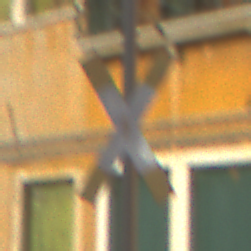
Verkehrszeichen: Andreaskreuz
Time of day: MorningAfternoon
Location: Outdoor (Urban)
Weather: Clear
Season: NotSpecified
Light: Natural